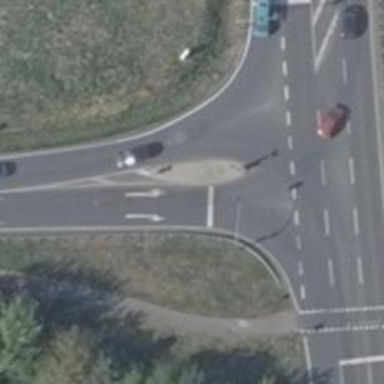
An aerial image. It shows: Road with "give way" sign.